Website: lowes
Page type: review-order
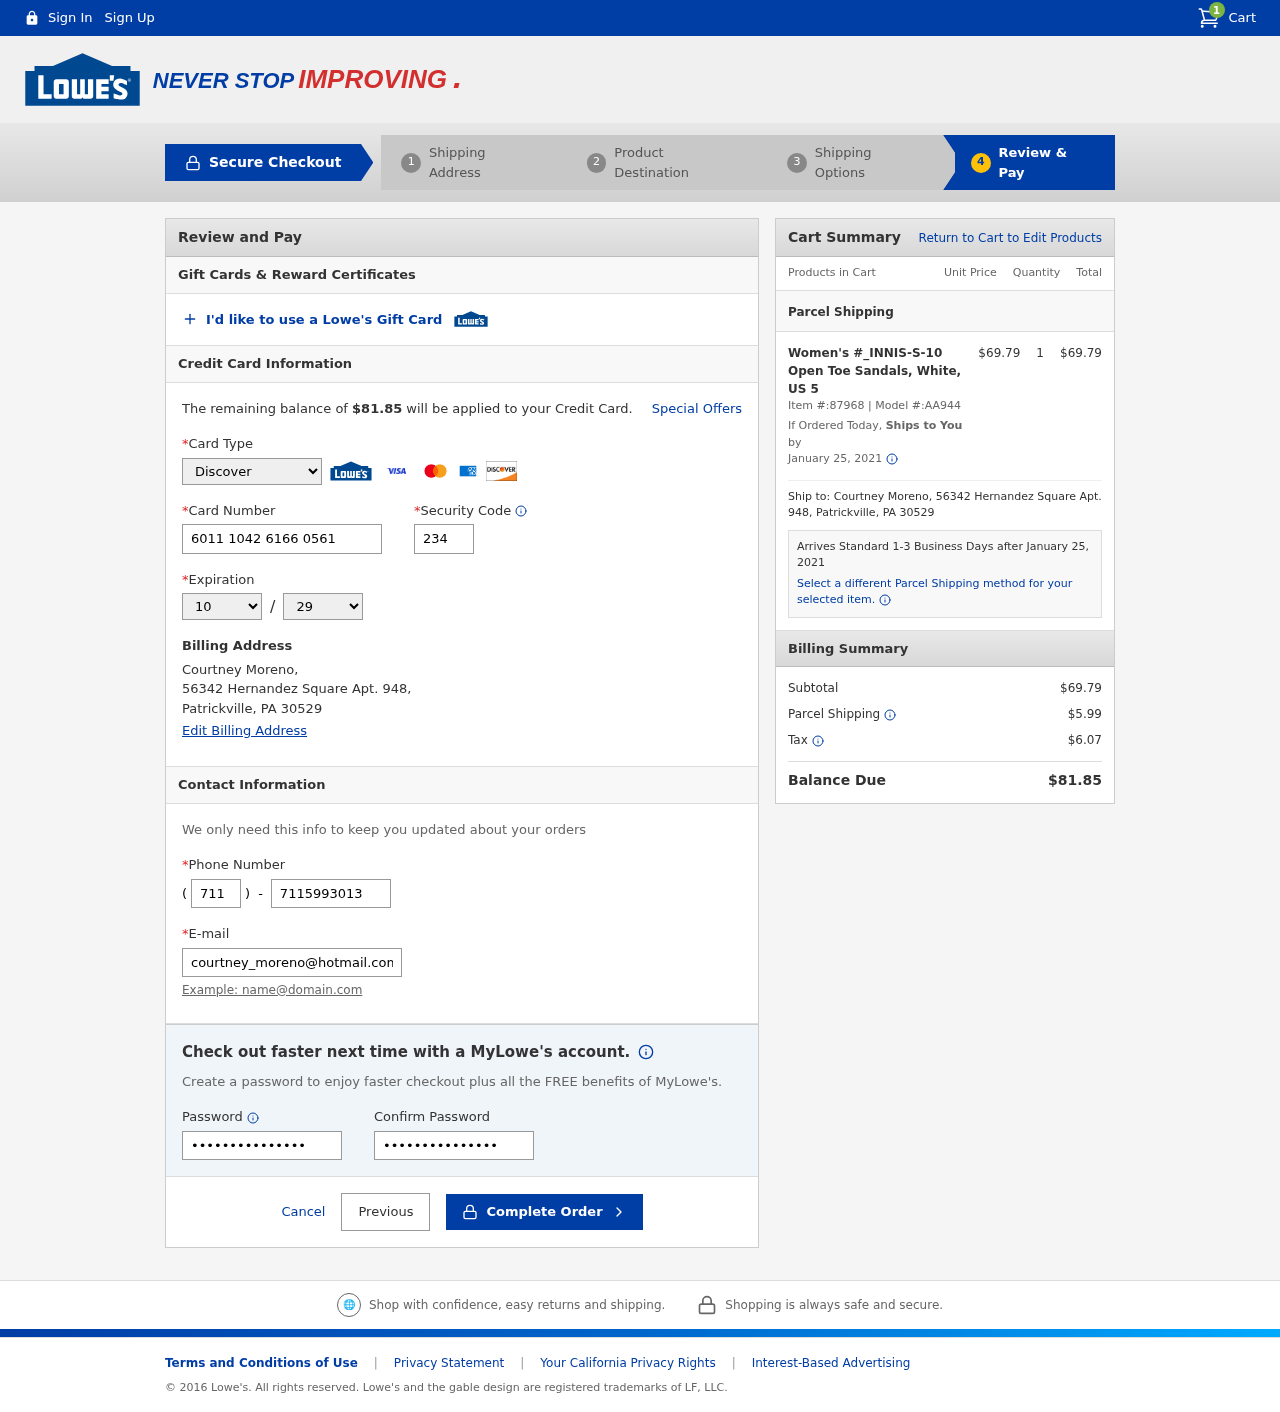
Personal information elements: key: PII_CARD_CVV
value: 234
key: PII_CARD_EXPIRY_MONTH
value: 10
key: PII_CARD_EXPIRY_YEAR
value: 29
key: PII_CARD_NUMBER
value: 6011 1042 6166 0561
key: PII_CARD_TYPE
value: Discover
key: PII_CITY
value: Patrickville
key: PII_EMAIL
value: courtney_moreno@hotmail.com
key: PII_FULLNAME
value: Courtney Moreno,
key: PII_PHONE
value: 7115993013
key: PII_PHONE_AREA
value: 711
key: PII_POSTCODE
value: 30529
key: PII_STATE_ABBR
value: PA
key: PII_STREET
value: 56342 Hernandez Square Apt. 948
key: PII_STREET
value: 56342 Hernandez Square Apt. 948,
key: PII_FULLNAME2
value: Courtney Moreno
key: PII_POSTCODE_FULL
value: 30529
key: PII_CITY_STATE
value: Patrickville, PA
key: PII_CITY_STATE_ZIP
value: Patrickville, PA 30529
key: PII_POSTCODE_NUMERIC
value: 30529
Product elements: key: PRODUCT1_NAME
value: Women's #_INNIS-S-10 Open Toe Sandals, White, US 5
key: PRODUCT1_PRICE
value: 69.79
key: PRODUCT1_QUANTITY
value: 1
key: PRODUCT1_ITEM_NUMBER
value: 87968
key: PRODUCT1_MODEL_NUMBER
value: AA944
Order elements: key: ORDER_NUM_ITEMS
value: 1
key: ORDER_TOTAL
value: $81.85
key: ORDER_SHIPPING_DATE
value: January 25, 2021
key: ORDER_SUBTOTAL
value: $69.79
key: ORDER_SHIPPING_DATE2
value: January 25, 2021
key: ORDER_SUBTOTAL2
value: $69.79
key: ORDER_SHIPPING_COST
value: $5.99
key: ORDER_TAX
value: $6.07